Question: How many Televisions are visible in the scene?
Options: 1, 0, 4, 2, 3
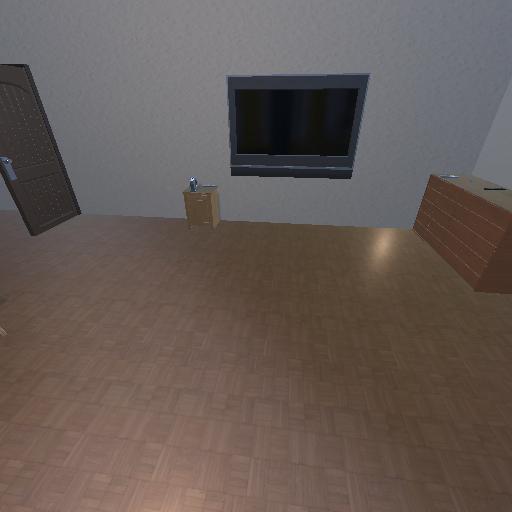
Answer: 1